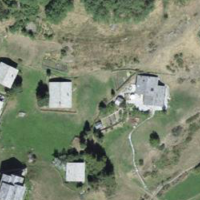
EUNIS habitat code: 26
Species observed at this site:
Tanacetum vulgare
Campanula scheuchzeri